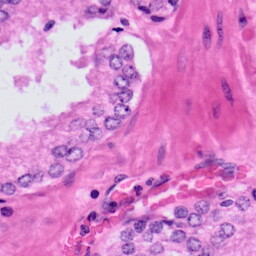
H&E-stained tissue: Prostate